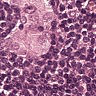
Metastatic tissue present: yes